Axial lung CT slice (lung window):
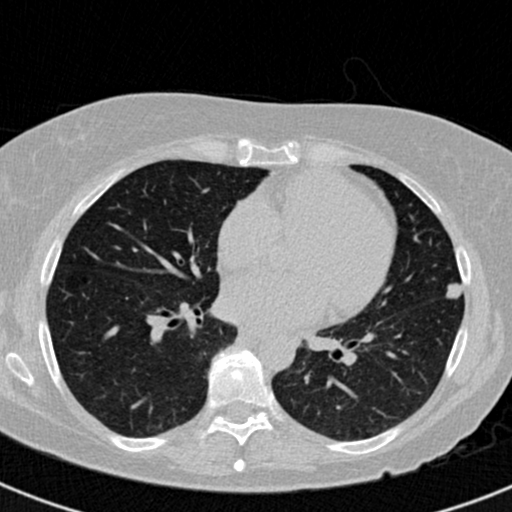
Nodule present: yes
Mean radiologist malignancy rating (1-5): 3.5